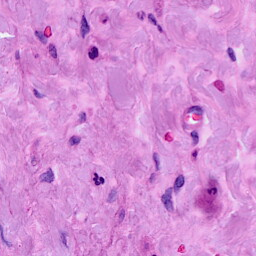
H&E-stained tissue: Breast